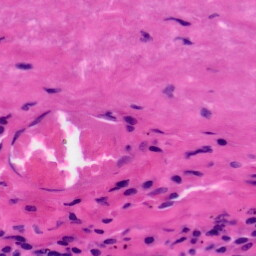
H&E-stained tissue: Tonsil